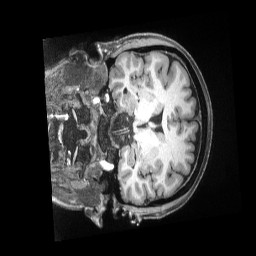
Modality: T1w
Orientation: coronal
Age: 53
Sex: female
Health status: ill
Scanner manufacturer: siemens
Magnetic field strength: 3 T
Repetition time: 2.5 s
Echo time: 0.00181 s